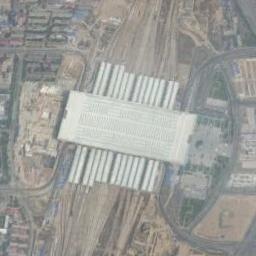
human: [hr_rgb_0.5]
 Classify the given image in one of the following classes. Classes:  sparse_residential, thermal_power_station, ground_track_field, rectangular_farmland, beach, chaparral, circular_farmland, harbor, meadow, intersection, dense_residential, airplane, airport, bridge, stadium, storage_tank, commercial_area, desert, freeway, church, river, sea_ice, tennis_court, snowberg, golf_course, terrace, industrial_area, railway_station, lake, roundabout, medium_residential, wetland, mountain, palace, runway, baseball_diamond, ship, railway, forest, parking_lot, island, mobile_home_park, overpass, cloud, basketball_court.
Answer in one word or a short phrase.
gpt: railway_station